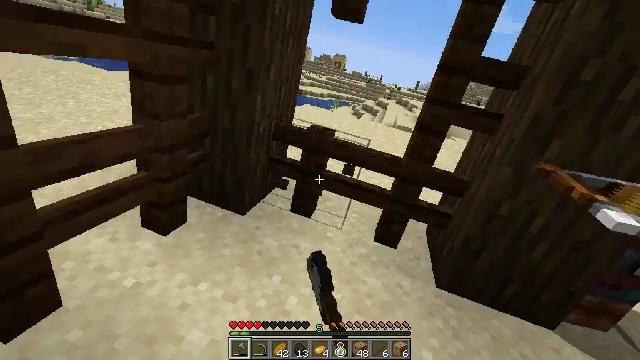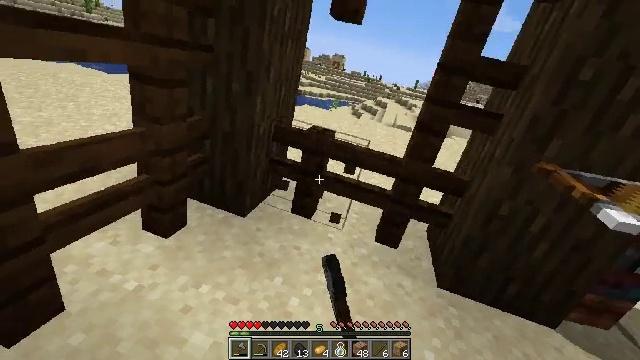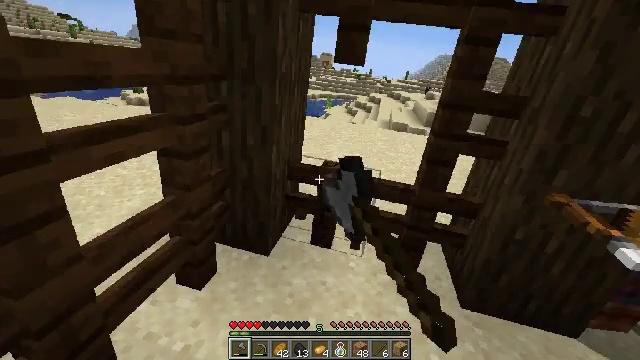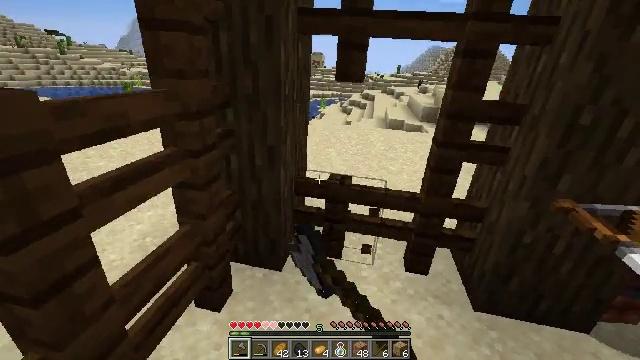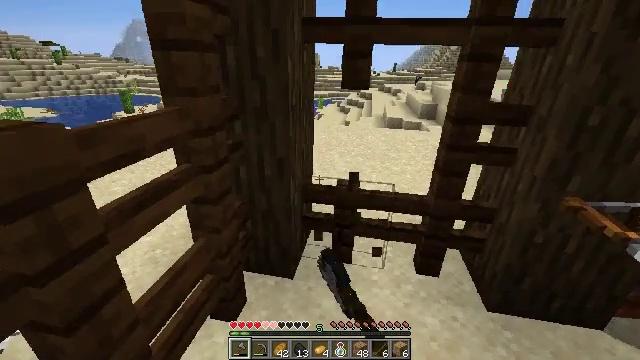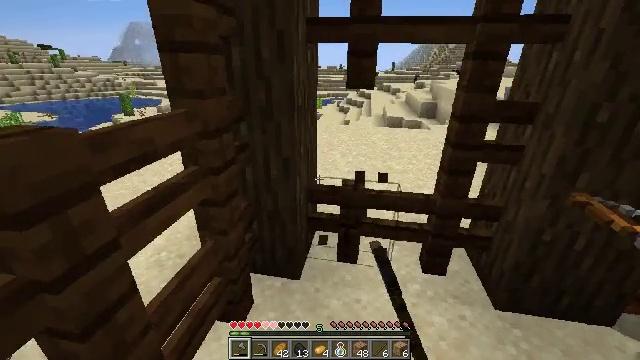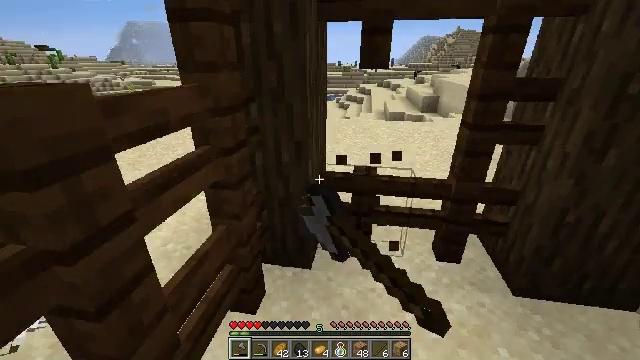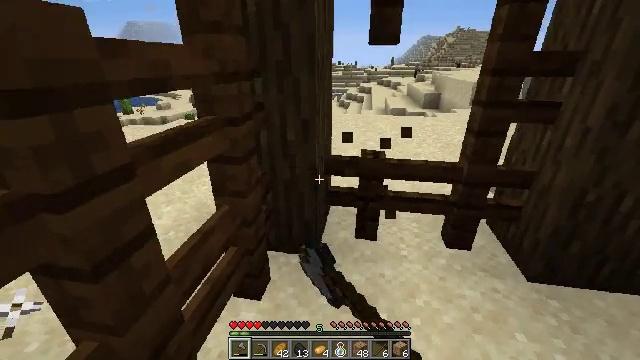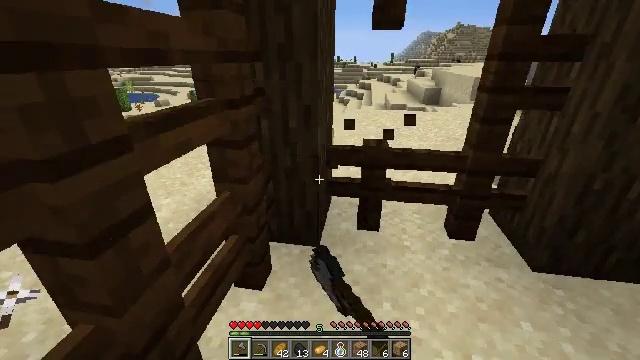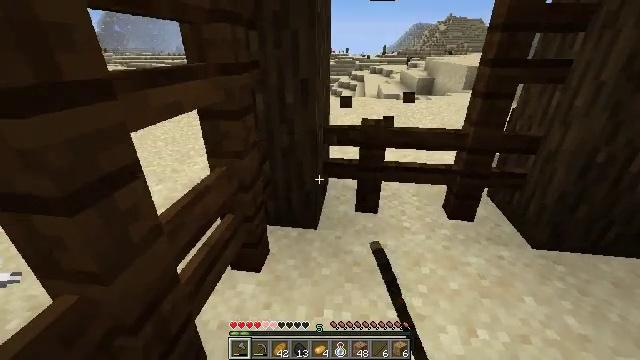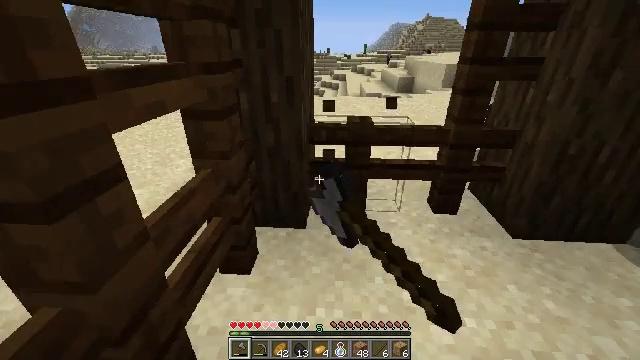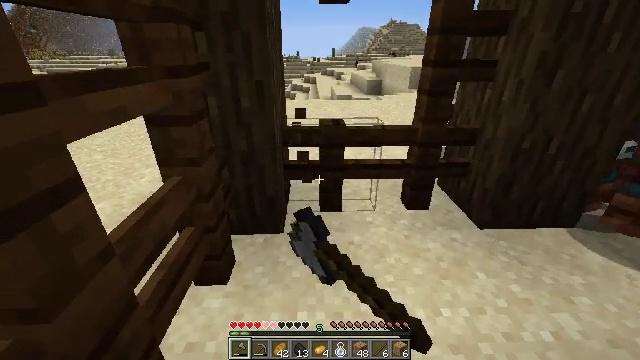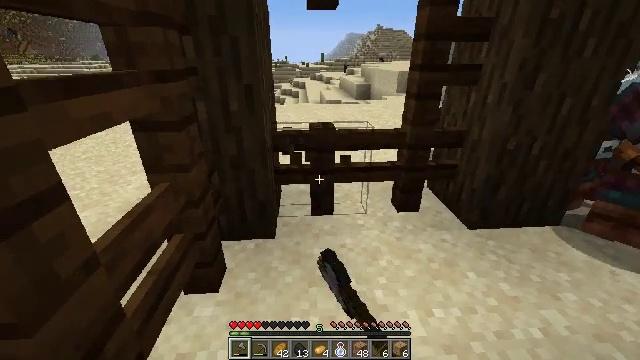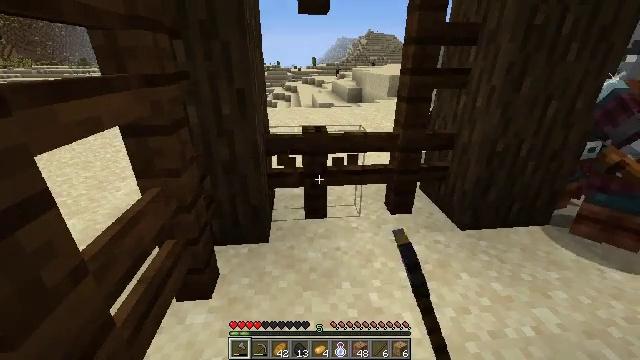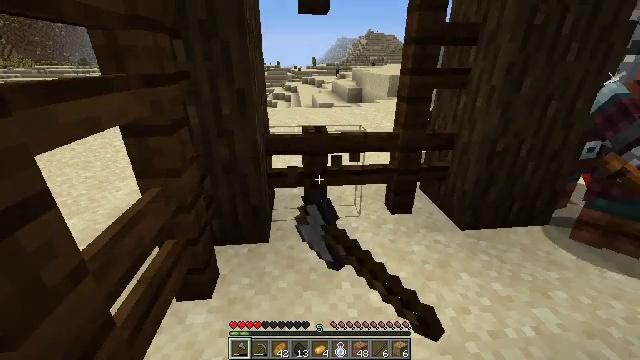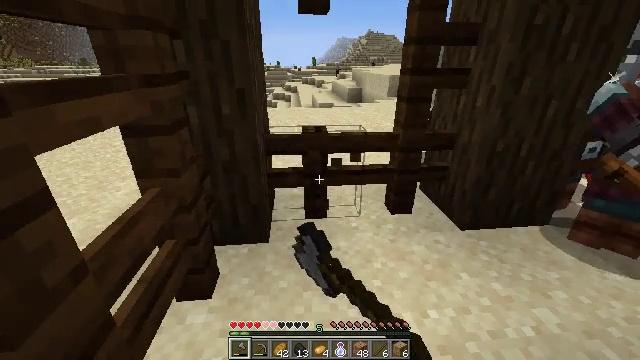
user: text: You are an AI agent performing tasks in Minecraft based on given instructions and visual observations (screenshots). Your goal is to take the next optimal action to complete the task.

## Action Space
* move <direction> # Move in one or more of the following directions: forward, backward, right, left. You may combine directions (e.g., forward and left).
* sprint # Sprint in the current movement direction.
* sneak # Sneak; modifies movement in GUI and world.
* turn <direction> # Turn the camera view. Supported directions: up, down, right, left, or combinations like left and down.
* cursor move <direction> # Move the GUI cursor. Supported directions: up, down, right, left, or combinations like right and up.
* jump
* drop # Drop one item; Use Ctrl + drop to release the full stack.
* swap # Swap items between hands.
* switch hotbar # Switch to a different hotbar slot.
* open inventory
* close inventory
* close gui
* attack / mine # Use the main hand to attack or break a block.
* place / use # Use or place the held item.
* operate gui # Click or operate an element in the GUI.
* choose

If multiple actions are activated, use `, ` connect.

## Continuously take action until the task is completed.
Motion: motion action
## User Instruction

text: Attack the dark oak fence to dismantle it.
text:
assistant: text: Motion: attack / mine
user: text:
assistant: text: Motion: attack / mine
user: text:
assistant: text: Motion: attack / mine
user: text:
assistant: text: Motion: attack / mine
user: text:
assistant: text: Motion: attack / mine
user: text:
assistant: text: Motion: attack / mine
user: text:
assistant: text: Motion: attack / mine
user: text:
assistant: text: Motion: attack / mine
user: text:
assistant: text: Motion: turn right and down, attack / mine
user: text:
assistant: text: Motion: turn right, attack / mine
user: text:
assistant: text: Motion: turn right, attack / mine
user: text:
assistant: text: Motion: turn right, attack / mine
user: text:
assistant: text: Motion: turn right, attack / mine
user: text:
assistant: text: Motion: attack / mine
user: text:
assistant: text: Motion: attack / mine
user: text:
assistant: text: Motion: attack / mine
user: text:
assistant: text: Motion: attack / mine
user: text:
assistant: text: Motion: attack / mine
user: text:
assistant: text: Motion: attack / mine
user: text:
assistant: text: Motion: move forward, attack / mine
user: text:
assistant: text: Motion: move forward, attack / mine
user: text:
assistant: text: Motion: move forward, attack / mine
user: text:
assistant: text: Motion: move forward, attack / mine
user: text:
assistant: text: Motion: move forward, turn down, attack / mine
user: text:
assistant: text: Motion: move forward, turn down, attack / mine
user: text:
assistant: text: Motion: move forward, turn left and down, attack / mine
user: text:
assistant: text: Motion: move forward, turn down, attack / mine
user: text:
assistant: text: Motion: move forward, turn down, attack / mine
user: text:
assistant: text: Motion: move forward, turn down, attack / mine
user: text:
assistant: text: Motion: attack / mine